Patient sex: M
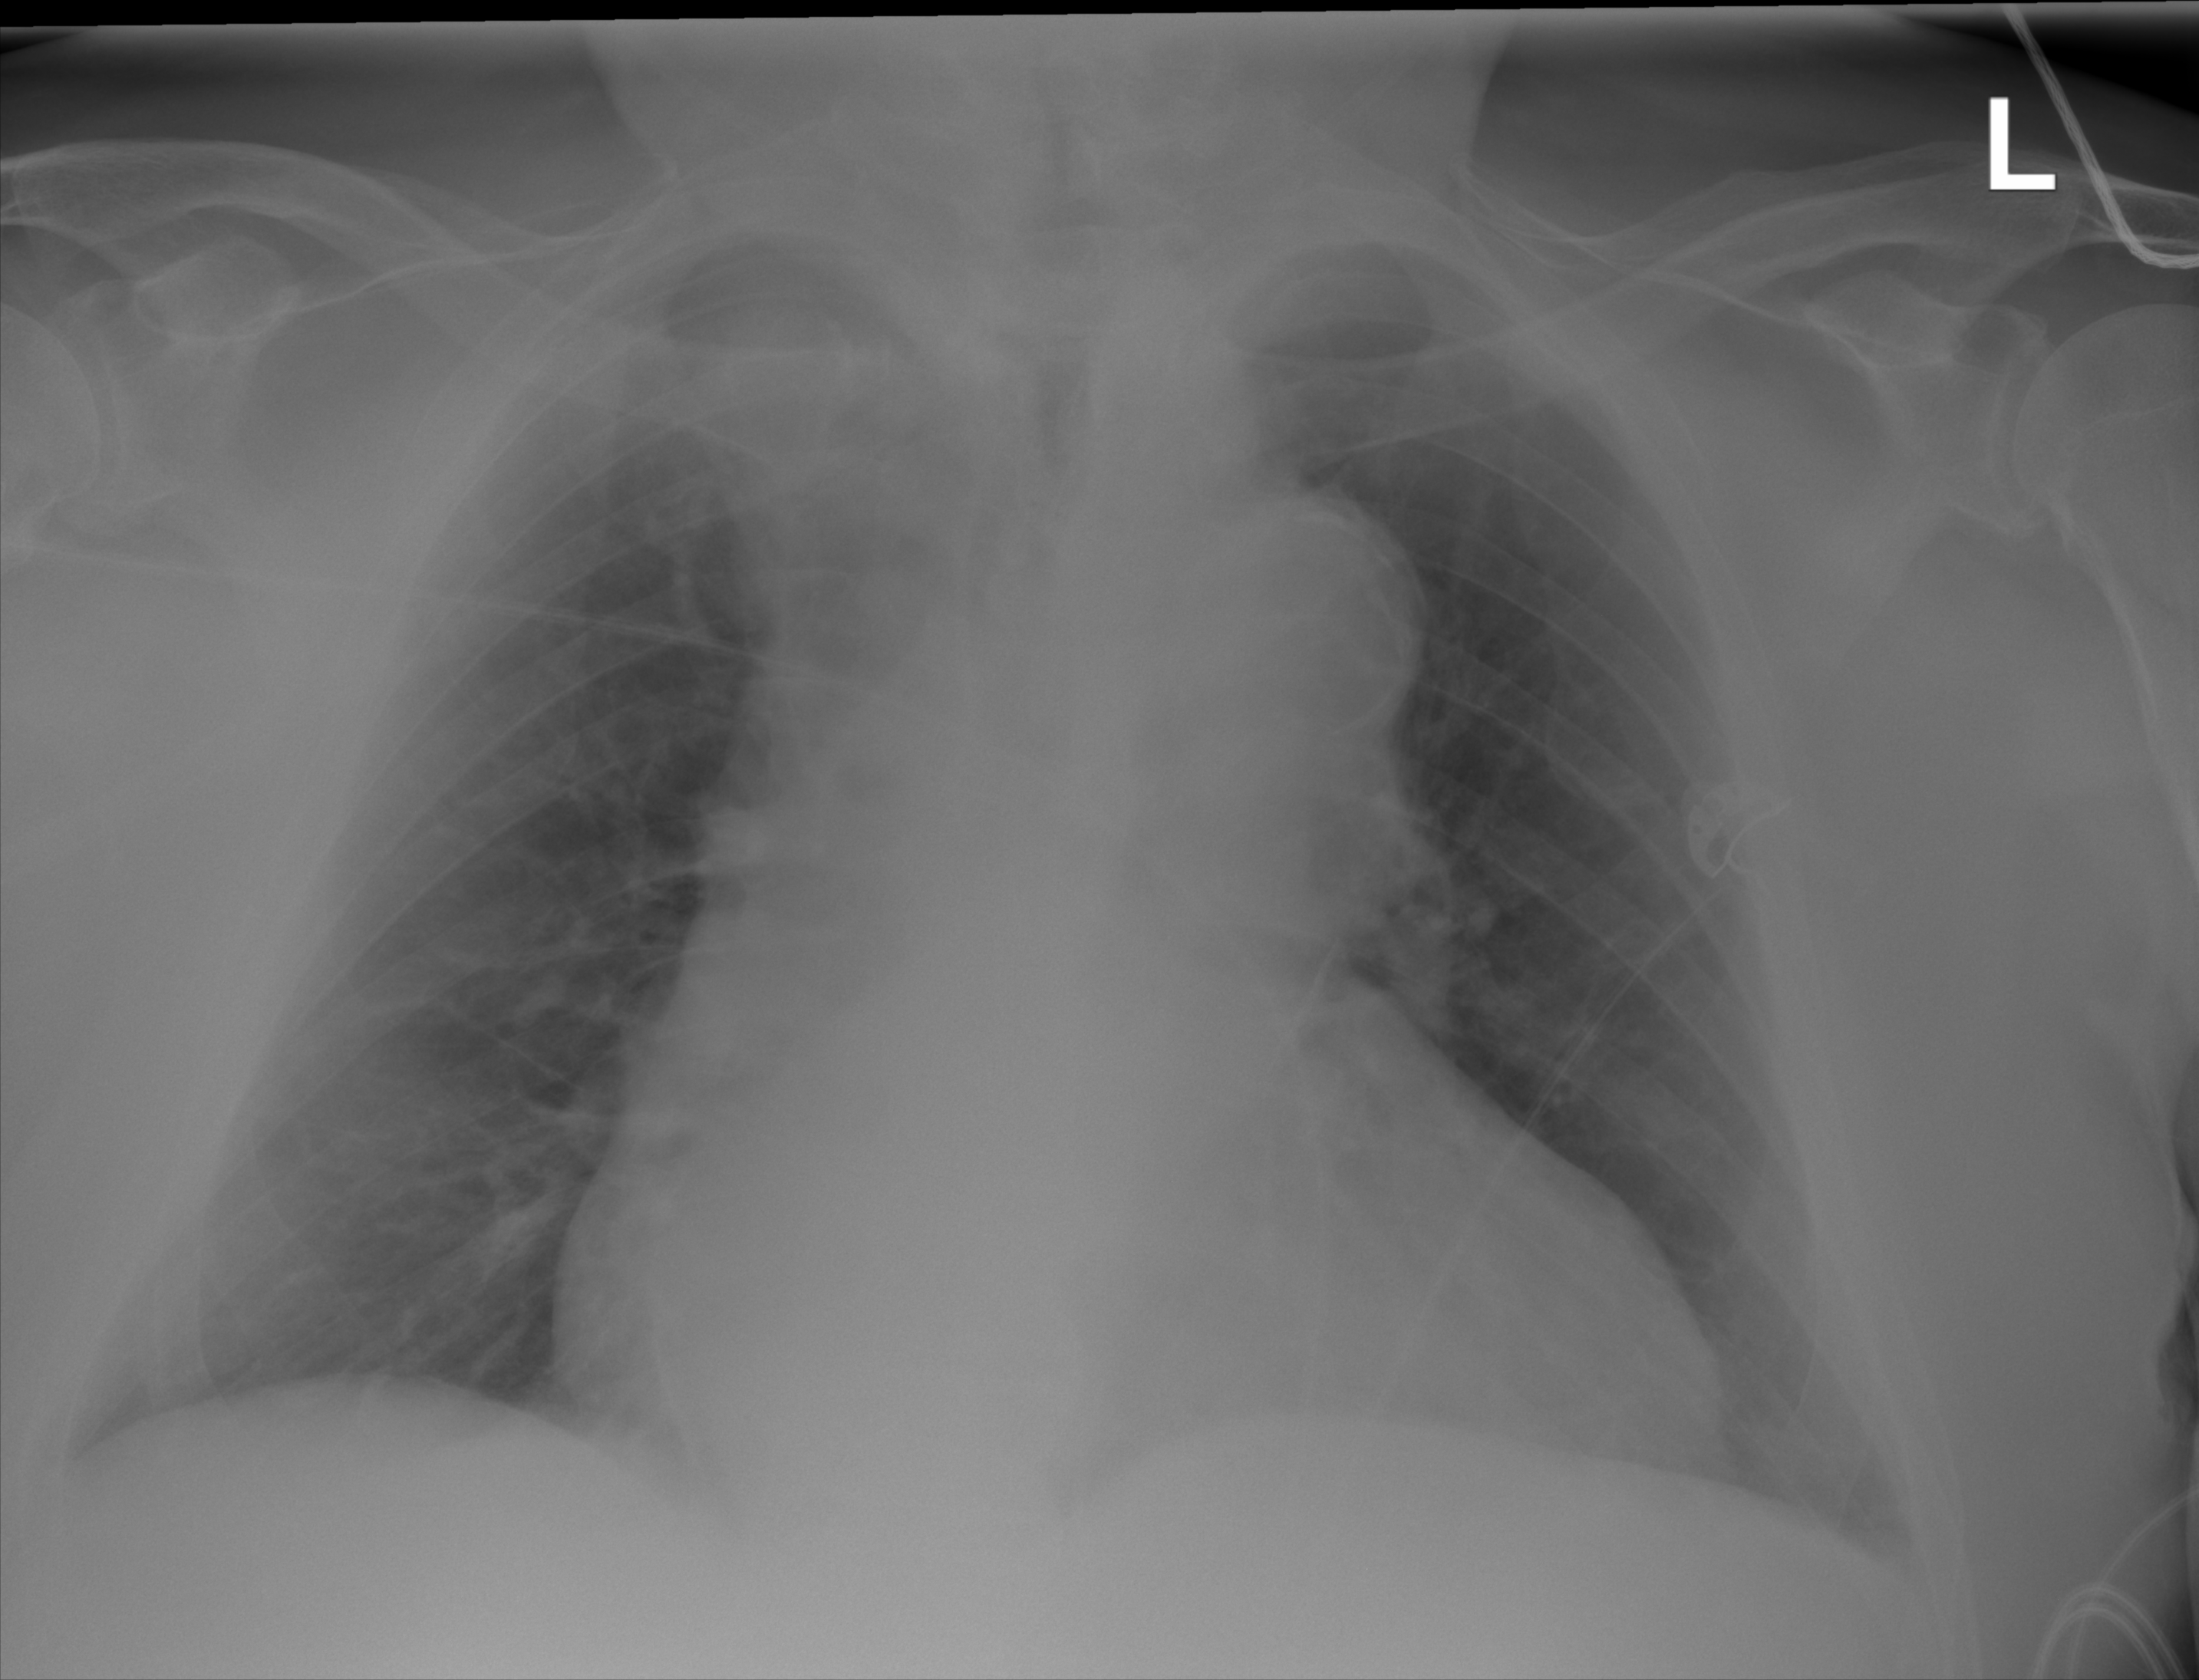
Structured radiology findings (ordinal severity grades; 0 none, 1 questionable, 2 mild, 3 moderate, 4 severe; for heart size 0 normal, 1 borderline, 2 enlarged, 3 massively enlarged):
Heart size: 3
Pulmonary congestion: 2
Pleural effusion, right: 0
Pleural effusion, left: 0
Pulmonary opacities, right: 0
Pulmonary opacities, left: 0
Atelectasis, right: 2
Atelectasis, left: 2